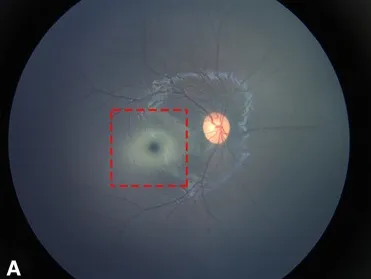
Fundus photography, FFA, and OCT images of the patient. (A,B), a cherry-red spot with a ring of whitish infiltrate within a 1-2 PD area surrounding the fovea (dotted red squares).
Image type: ophthalmic_imaging (fundus_photograph)